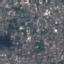
Land use / land cover: Residential